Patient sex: F
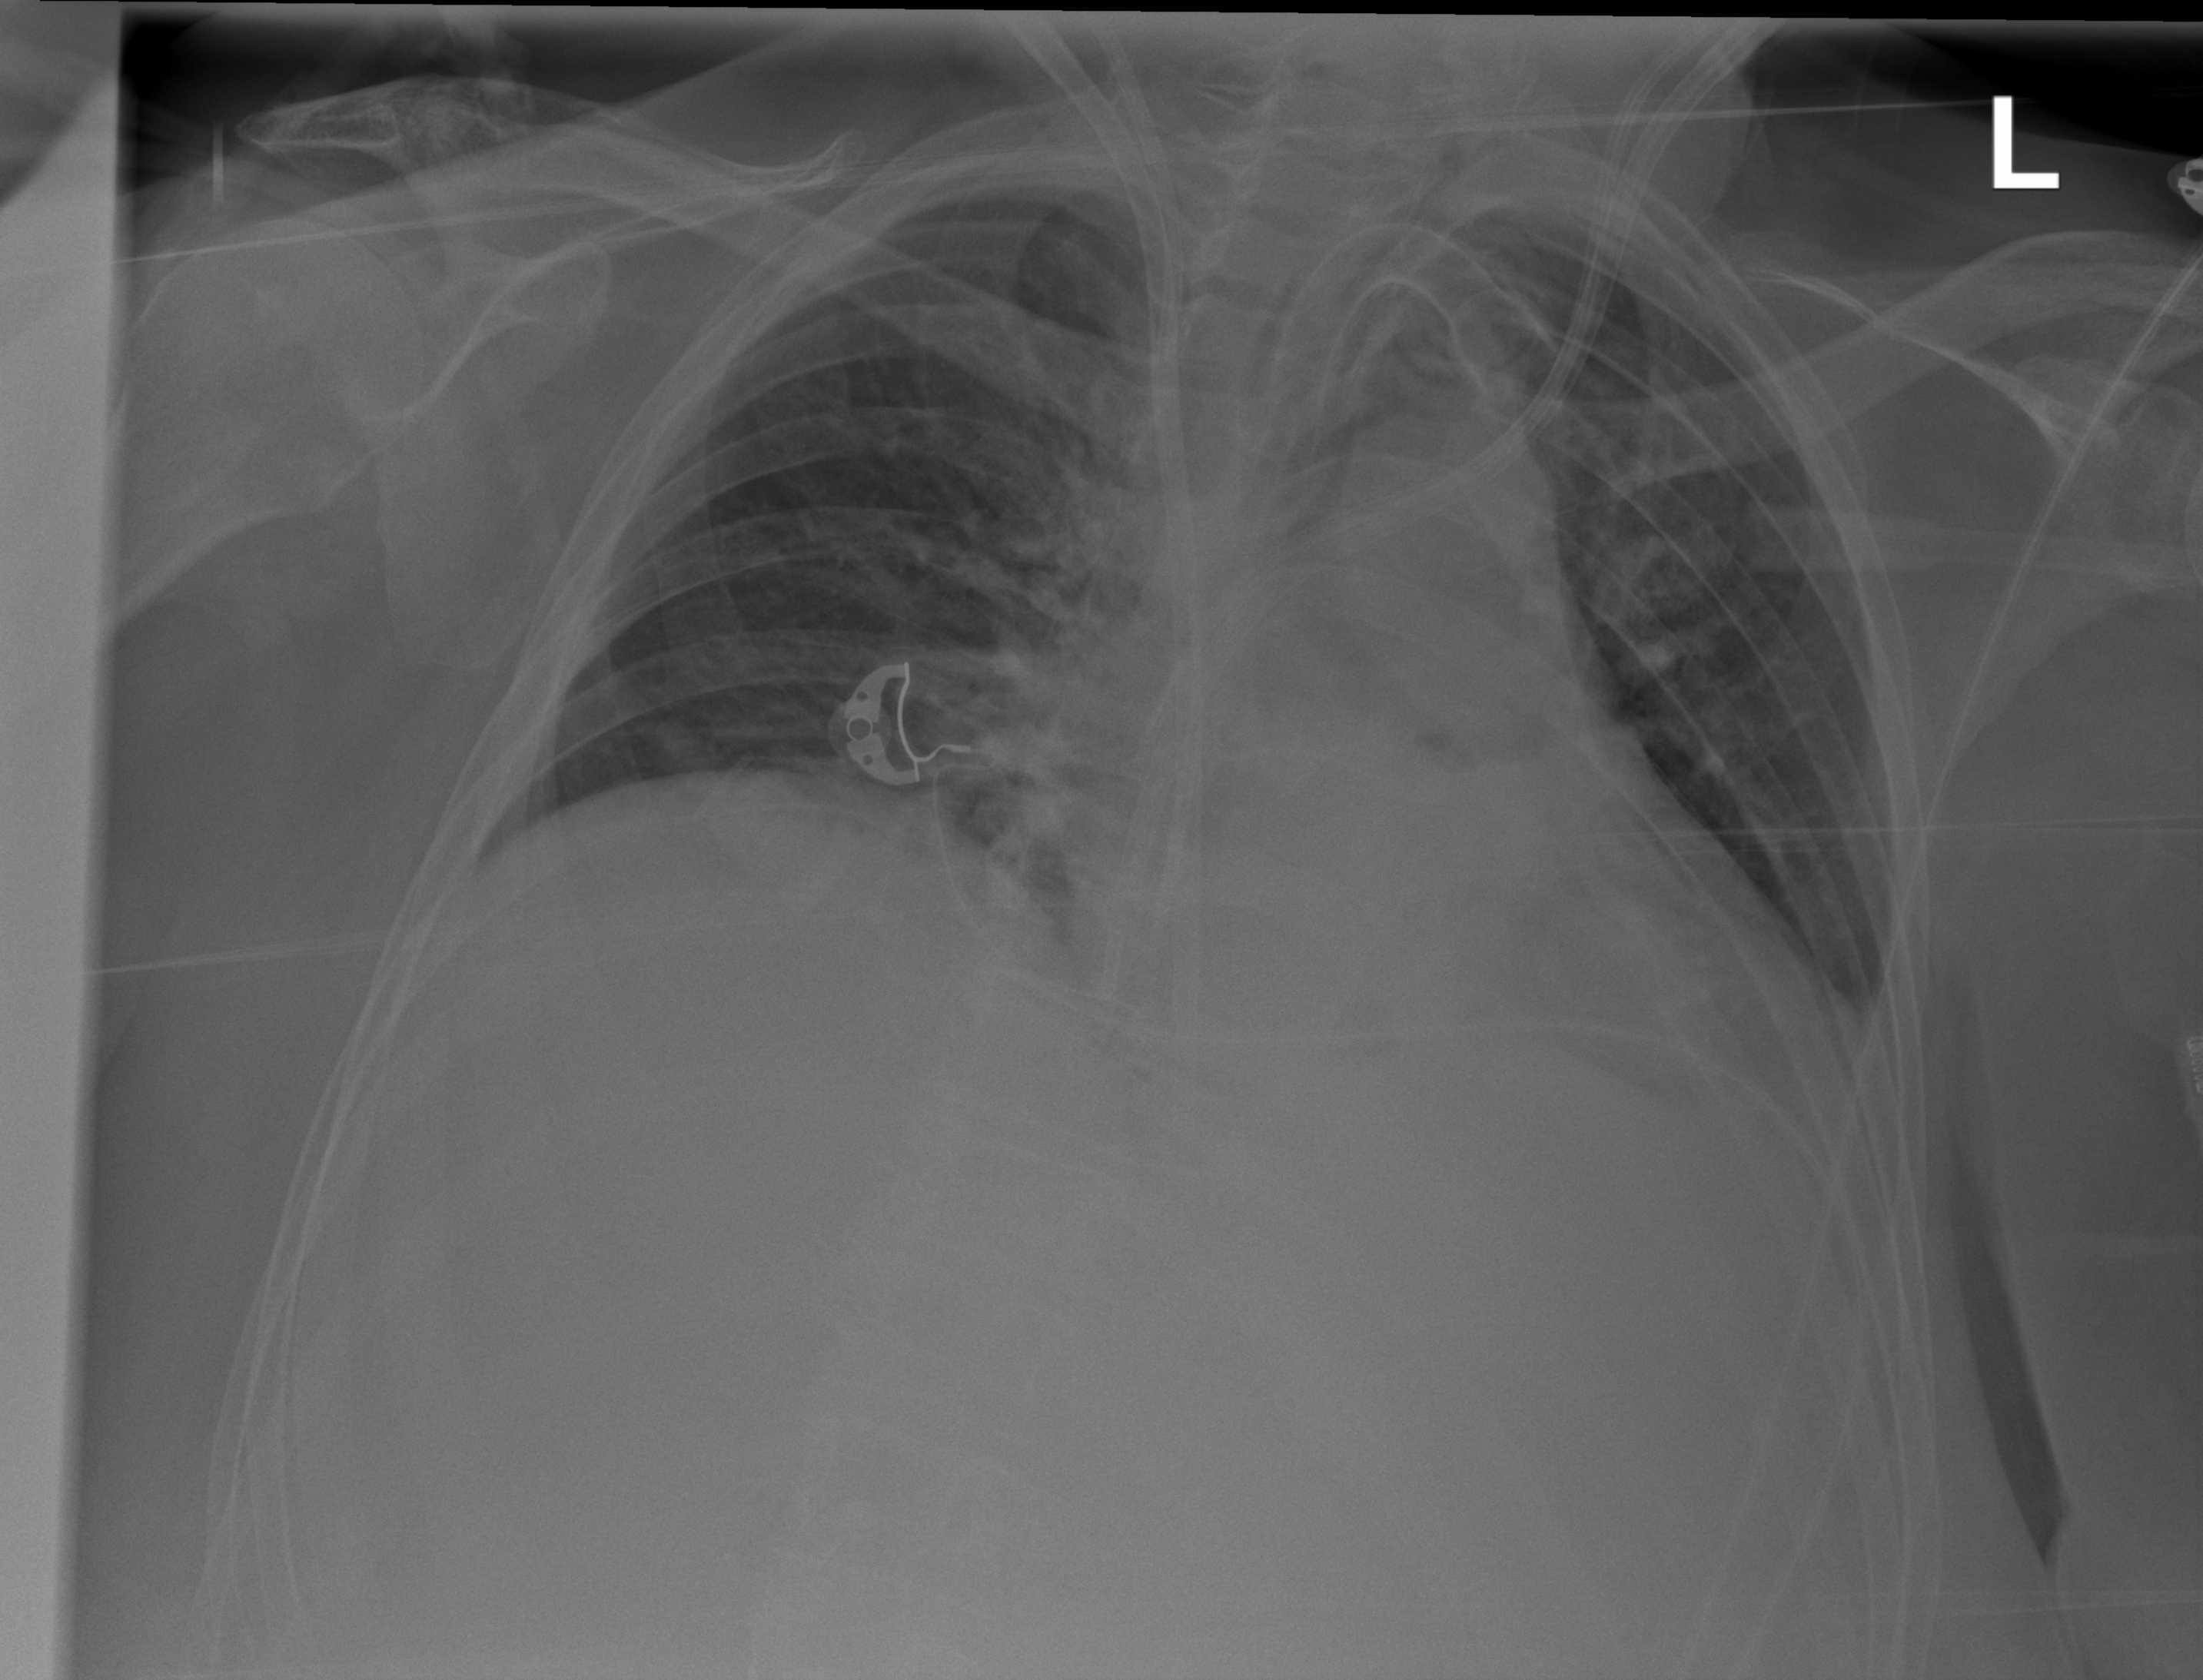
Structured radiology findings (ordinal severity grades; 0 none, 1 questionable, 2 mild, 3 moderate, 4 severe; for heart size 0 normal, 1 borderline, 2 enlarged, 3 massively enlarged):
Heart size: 2
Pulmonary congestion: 2
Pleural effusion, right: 0
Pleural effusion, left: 2
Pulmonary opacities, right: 2
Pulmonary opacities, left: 0
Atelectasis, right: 2
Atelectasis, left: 2